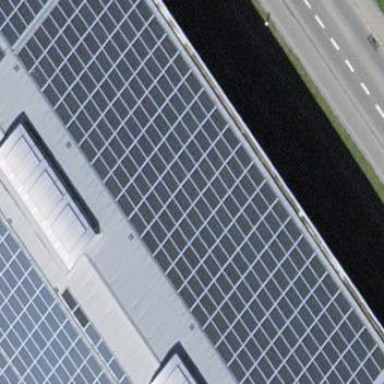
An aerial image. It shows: Solar power generator using photovoltaic method with solar photovoltaic panel types.